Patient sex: M
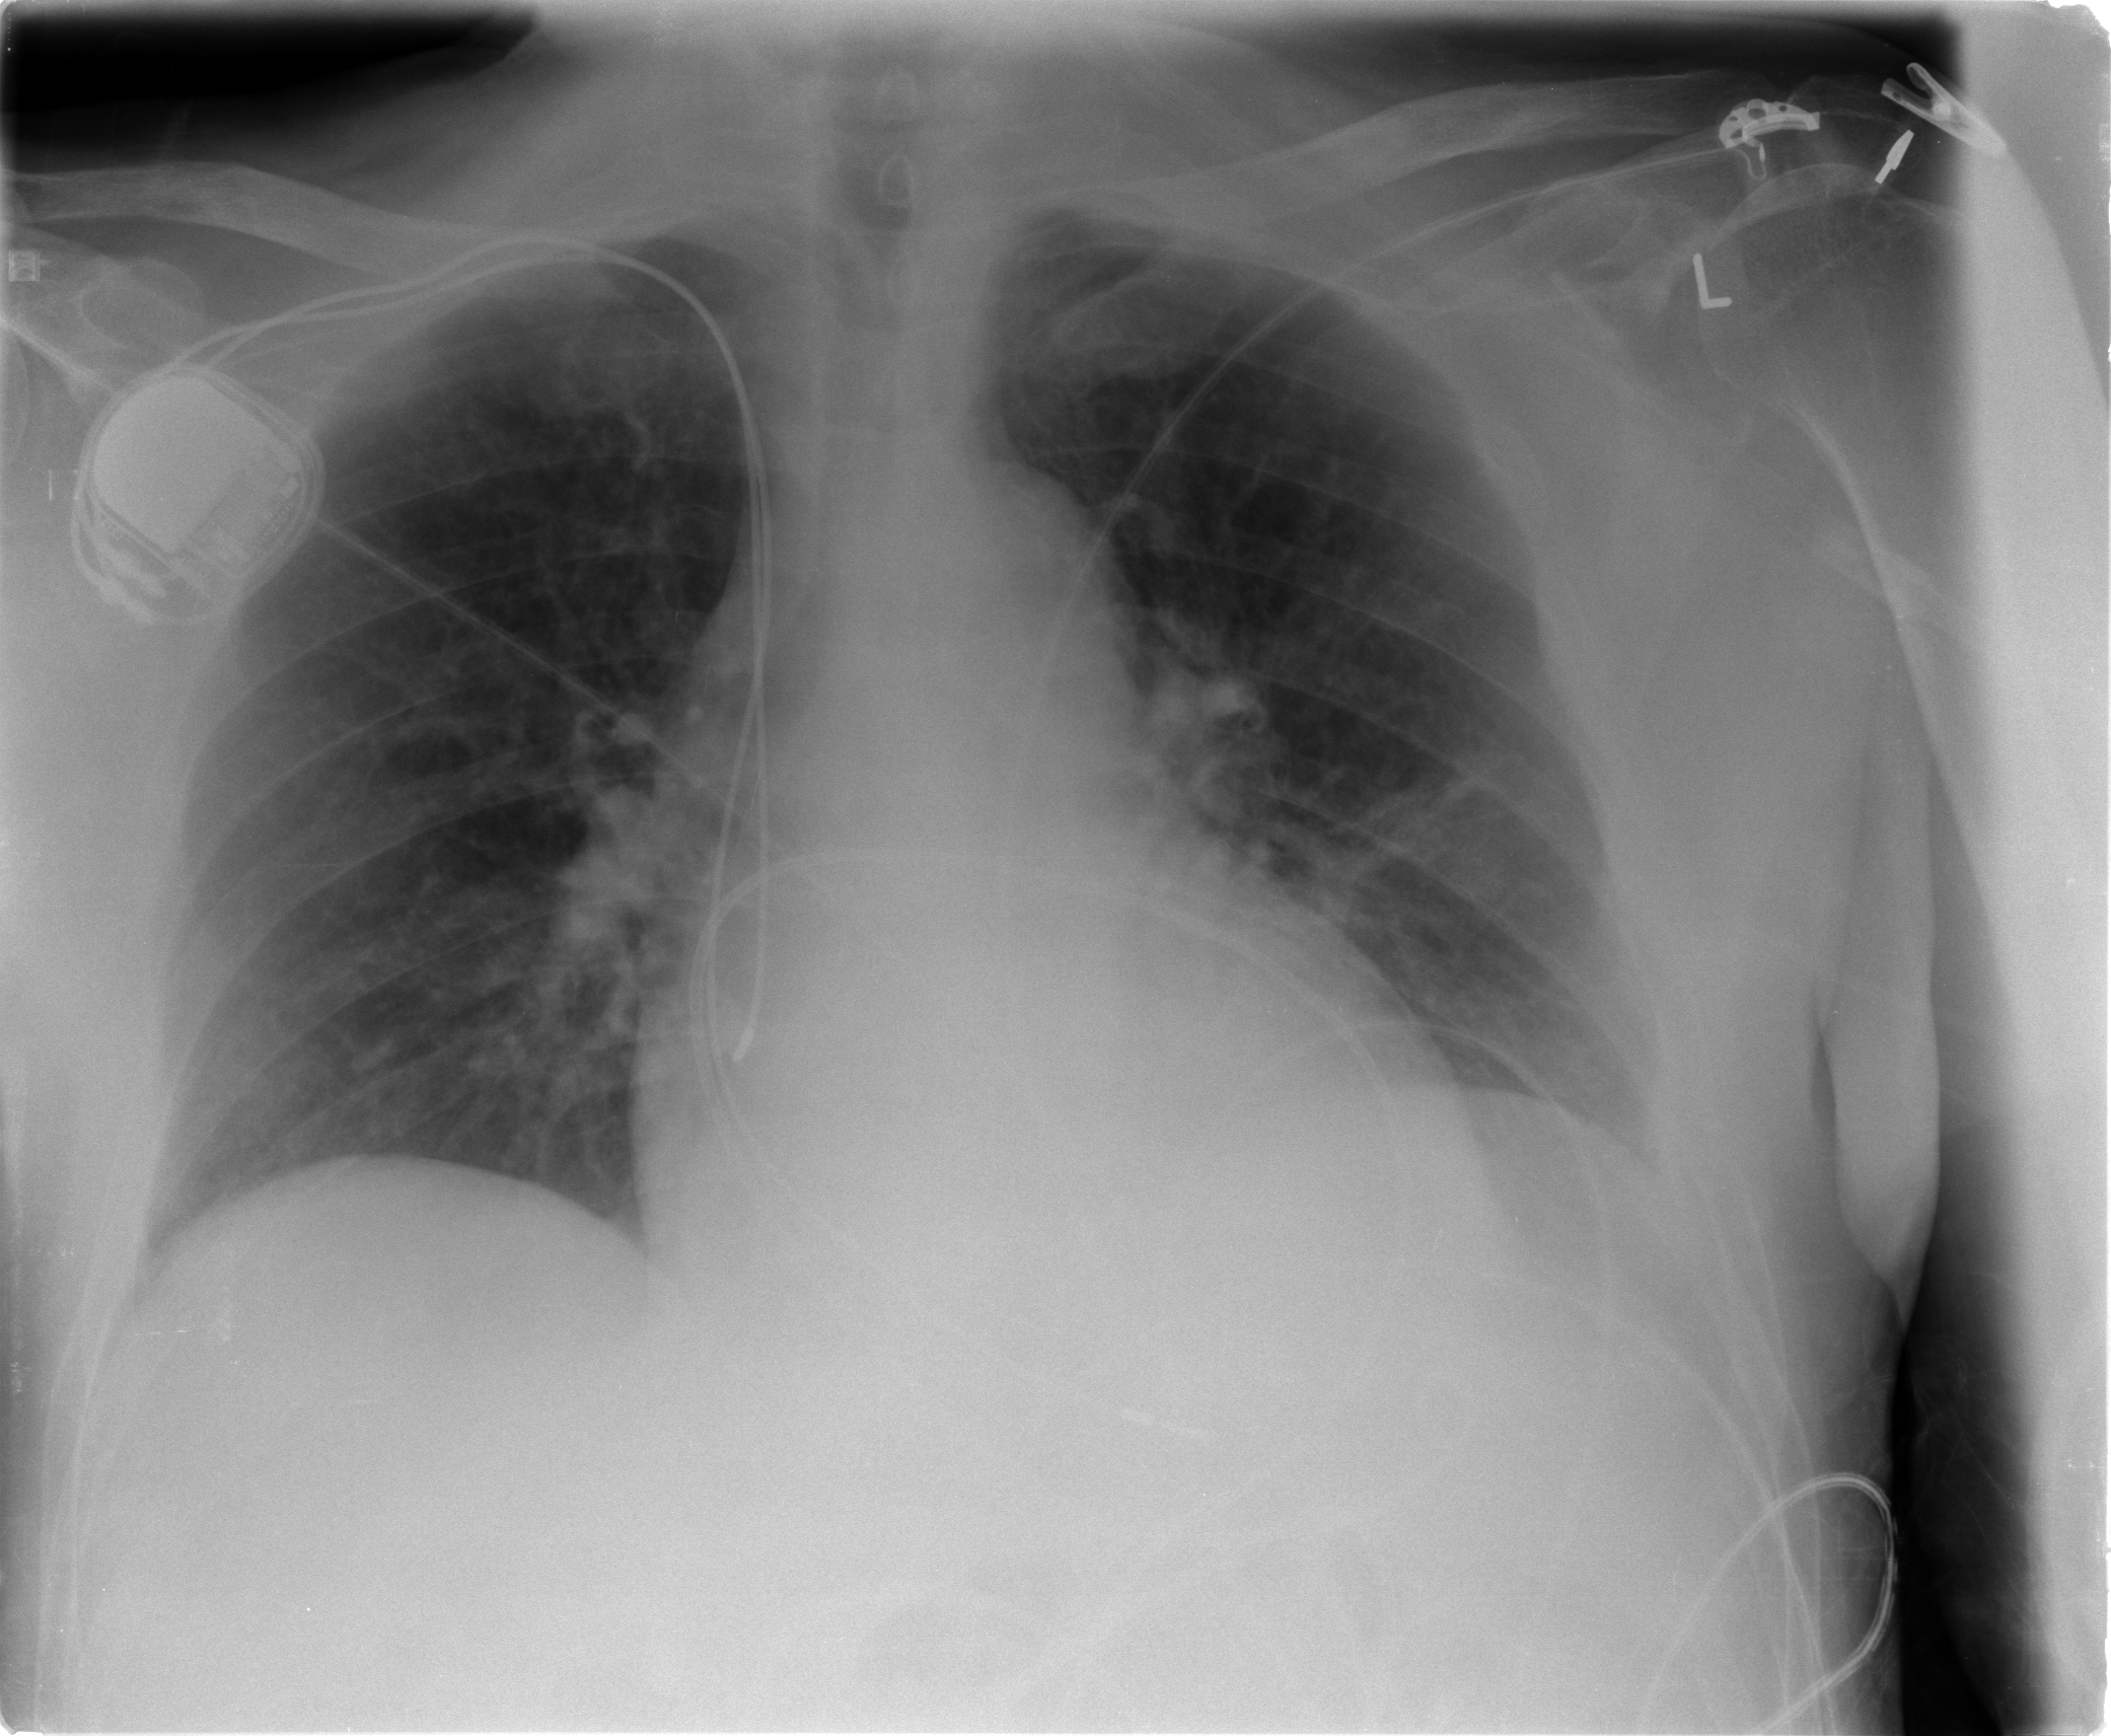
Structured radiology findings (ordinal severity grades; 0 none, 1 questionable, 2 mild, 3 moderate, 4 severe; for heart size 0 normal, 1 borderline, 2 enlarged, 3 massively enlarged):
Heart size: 2
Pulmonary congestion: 0
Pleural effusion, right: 0
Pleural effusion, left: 0
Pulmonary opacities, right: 0
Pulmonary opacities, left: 2
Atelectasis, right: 0
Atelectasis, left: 2